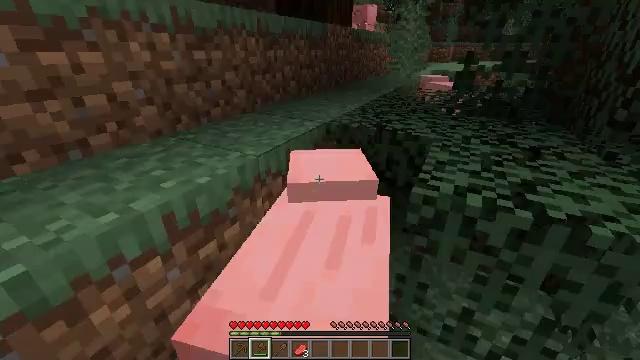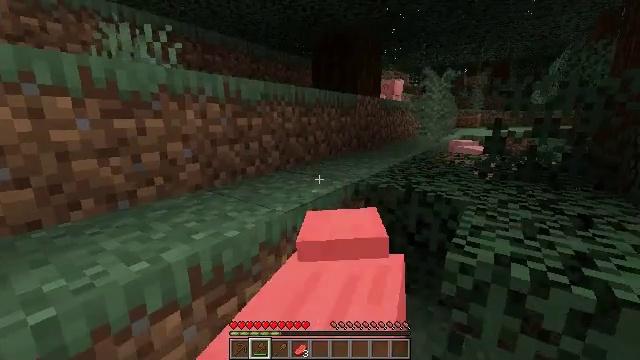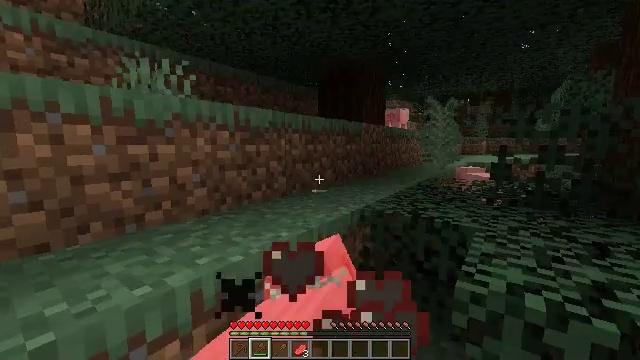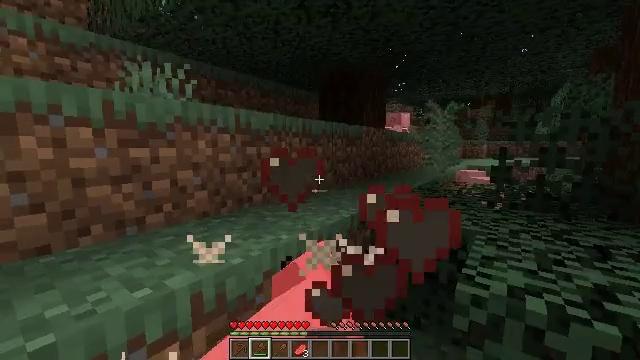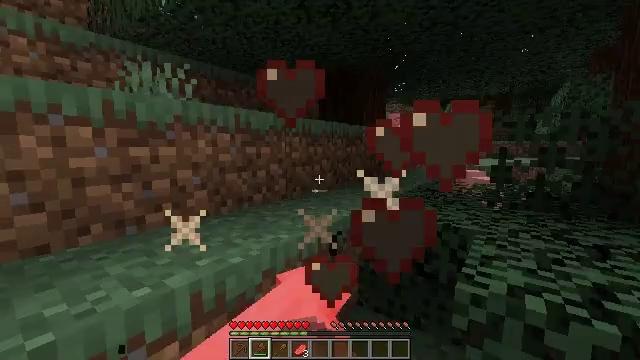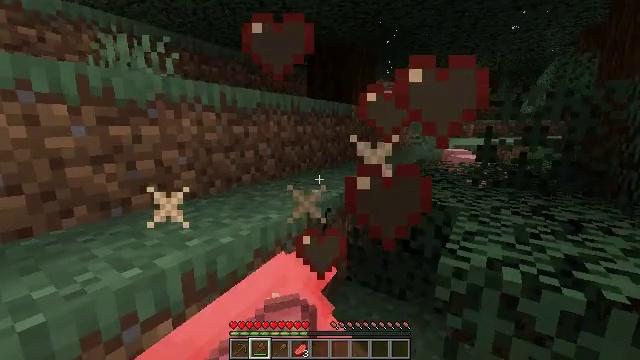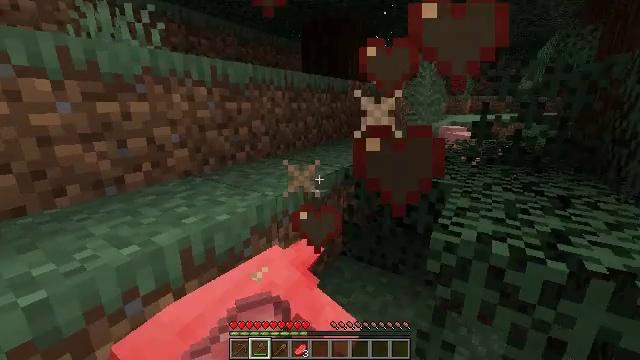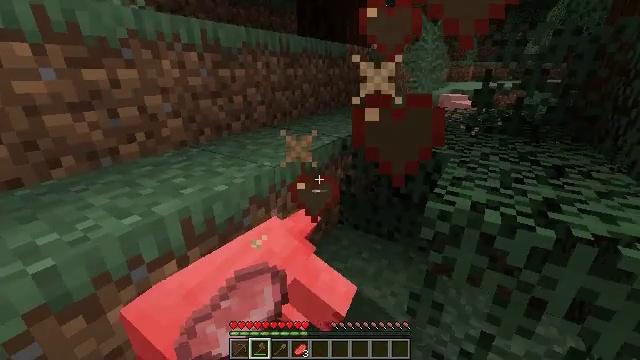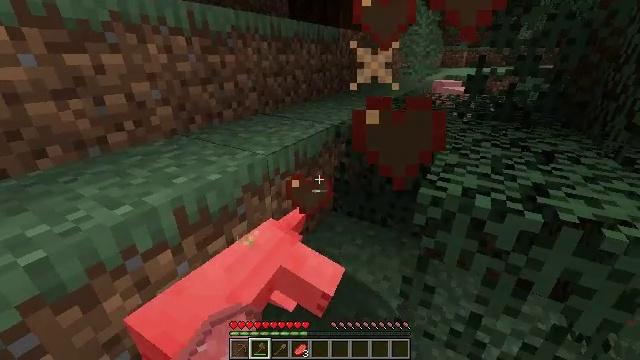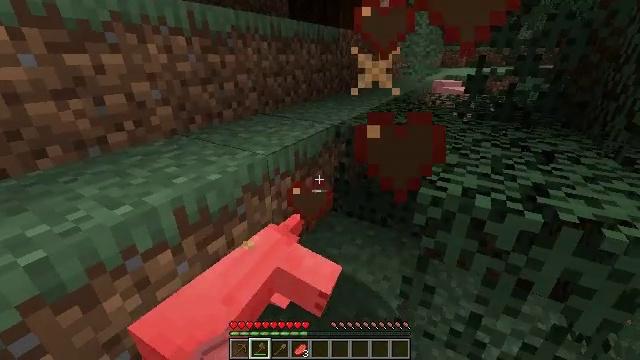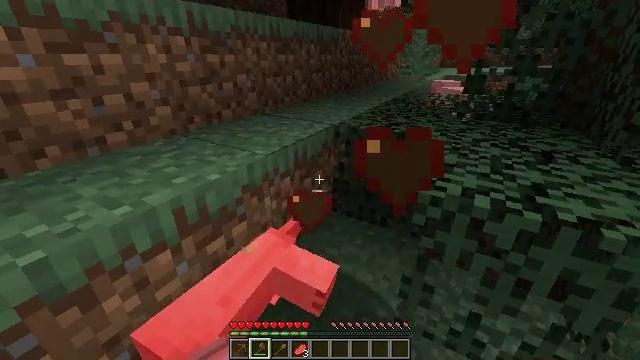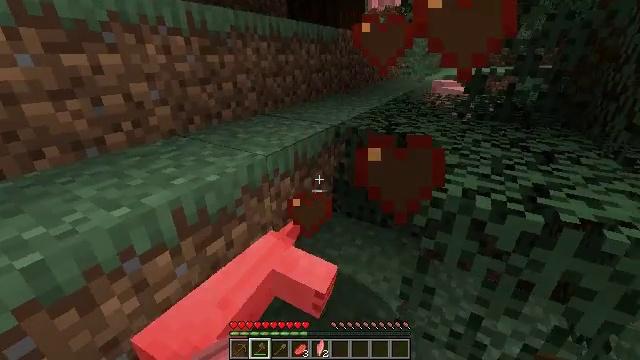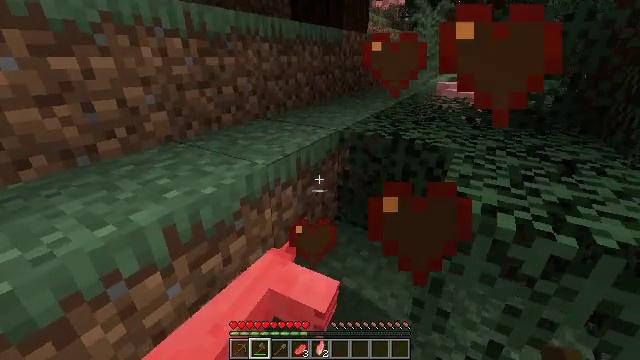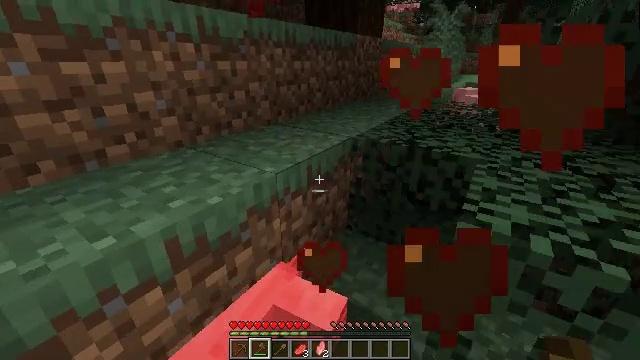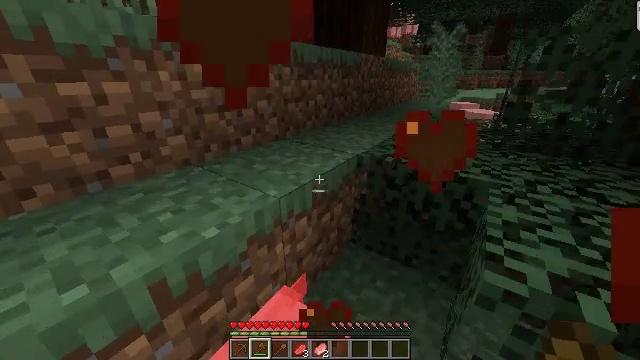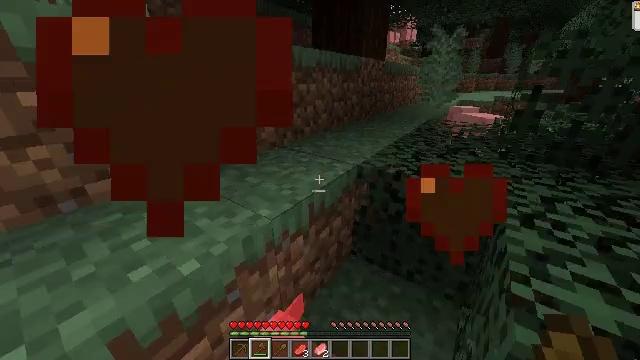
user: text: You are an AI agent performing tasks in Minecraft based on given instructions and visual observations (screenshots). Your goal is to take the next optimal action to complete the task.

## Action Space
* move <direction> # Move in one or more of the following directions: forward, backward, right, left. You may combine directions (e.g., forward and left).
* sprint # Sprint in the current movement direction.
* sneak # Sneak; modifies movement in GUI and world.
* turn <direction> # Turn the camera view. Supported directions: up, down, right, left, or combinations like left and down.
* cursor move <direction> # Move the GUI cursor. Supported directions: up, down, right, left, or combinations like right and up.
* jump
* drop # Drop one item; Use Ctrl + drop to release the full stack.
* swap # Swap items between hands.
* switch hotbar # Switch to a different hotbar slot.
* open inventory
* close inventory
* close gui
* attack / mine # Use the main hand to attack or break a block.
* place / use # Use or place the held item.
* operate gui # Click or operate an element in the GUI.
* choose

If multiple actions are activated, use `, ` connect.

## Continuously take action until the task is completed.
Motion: motion action
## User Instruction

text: Remove the large fern from the terrain.
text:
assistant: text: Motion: turn left and up
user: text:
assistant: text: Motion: turn left and up
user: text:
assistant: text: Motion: no_op
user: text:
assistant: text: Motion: no_op
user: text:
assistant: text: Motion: turn right and down
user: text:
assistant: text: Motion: turn right and down
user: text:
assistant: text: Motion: turn down
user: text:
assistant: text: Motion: turn right and down
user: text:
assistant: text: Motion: no_op
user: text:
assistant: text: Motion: no_op
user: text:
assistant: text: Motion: move forward
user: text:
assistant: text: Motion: move forward, sprint
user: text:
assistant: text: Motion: move forward, sprint, turn left
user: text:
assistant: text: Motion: move forward, sprint, turn left
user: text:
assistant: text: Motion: move forward, sprint
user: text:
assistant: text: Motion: move forward, sprint
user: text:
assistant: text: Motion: move forward, sprint, turn right
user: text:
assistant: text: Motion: move forward, sprint, turn right
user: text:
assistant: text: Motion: move forward and move left, sprint, turn right
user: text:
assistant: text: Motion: move forward and move left, sprint, turn right
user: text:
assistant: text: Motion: move forward and move left, sprint, turn right, jump
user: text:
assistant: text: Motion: move forward and move left, sprint, turn right, jump
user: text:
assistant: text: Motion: move forward and move left, sprint, turn right, jump
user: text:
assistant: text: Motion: move forward and move left, sprint, turn right, jump
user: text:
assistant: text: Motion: move forward and move left, sprint, turn right
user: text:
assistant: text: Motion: move forward and move left, sprint, turn right
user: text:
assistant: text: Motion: move forward, sprint, turn right
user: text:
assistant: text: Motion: move forward, sprint, turn right
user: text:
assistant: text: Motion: move forward, sprint
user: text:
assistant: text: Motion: move forward, sprint, turn right